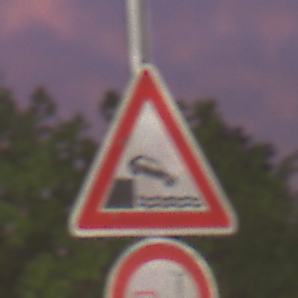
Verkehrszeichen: Ufer
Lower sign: VerbotUeberholenEinspurigeFahrzeuge
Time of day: SunriseSunset
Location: Outdoor (Urban)
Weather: PartlyCloudy
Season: NotSpecified
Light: Artificial